Interaction volume radius: 5 \u00c5
Interaction volume height: 25 \u00c5
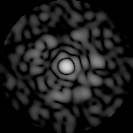
Disorder parameter: 0.8369